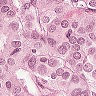
Metastatic tissue present: yes